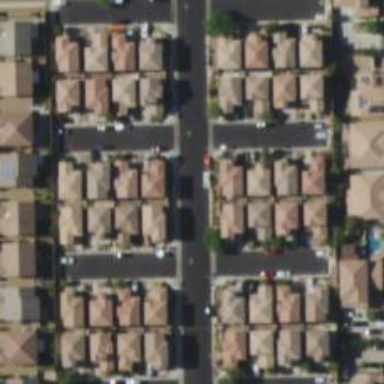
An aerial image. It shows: Residential road.